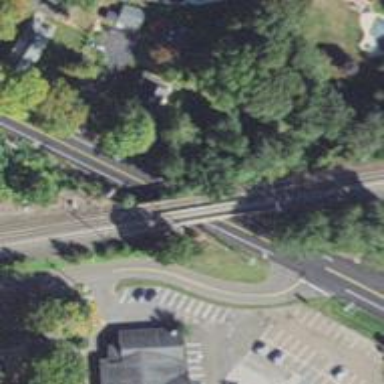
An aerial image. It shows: Bridge with electrified railway tracks featuring contact line.